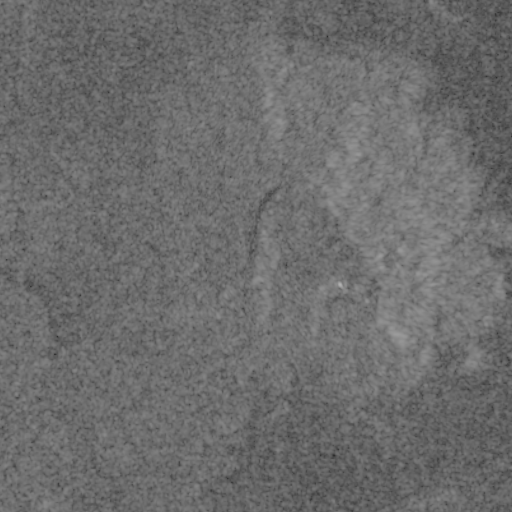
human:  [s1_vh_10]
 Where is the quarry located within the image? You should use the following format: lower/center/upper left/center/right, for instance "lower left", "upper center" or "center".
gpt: The quarry is located in the center right of the image.
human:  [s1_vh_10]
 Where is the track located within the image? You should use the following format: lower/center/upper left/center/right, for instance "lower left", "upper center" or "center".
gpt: There is no track in the image.

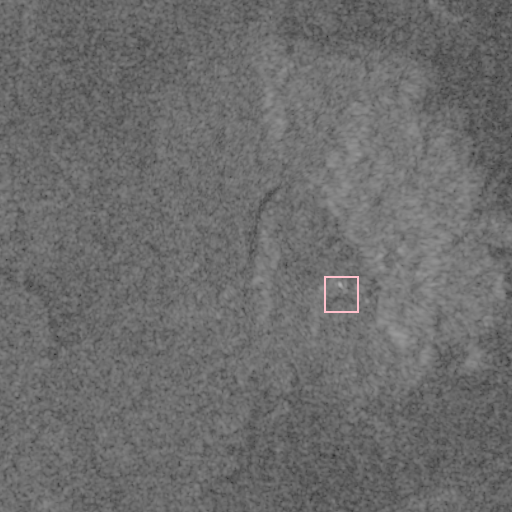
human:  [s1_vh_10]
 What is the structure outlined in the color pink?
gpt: The structure outlined in pink is a quarry.
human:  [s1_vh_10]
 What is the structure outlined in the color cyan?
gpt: There is no cyan outline.